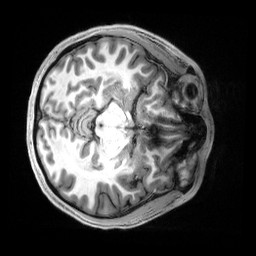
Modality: T1w
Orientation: axial
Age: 18
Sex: male
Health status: healthy
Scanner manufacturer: siemens
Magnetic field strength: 3 T
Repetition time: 2.5 s
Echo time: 0.00222 s